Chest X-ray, PA view. Patient: 66 years old, sex M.
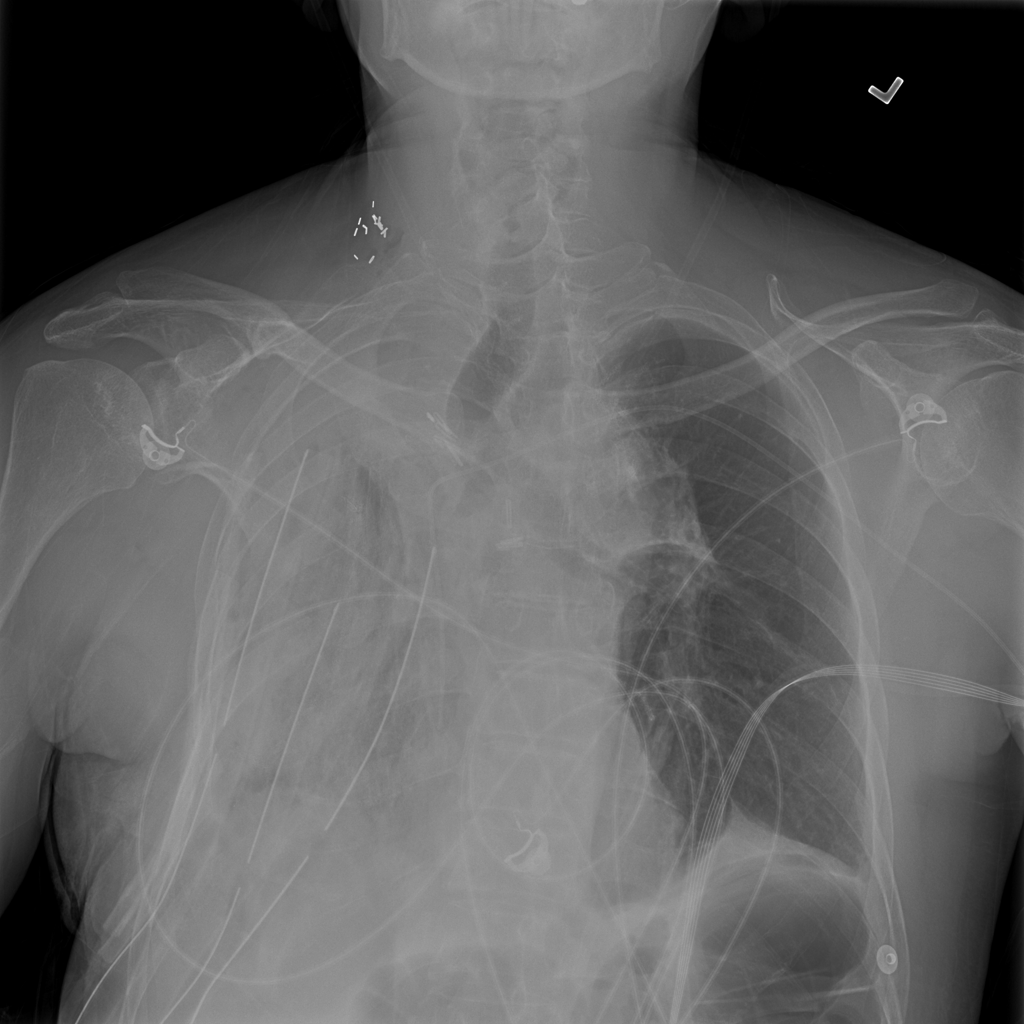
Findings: Effusion